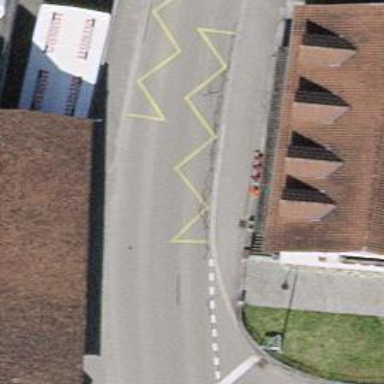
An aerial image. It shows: Public transport stop position.